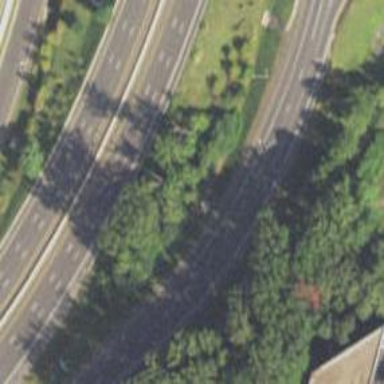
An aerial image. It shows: Motorway link.